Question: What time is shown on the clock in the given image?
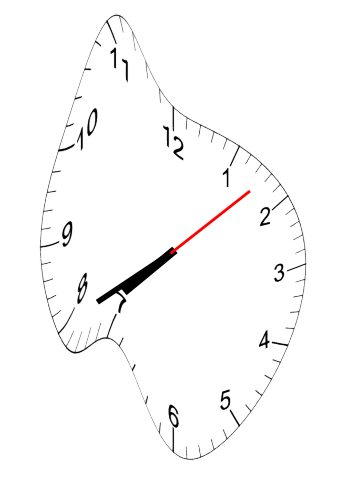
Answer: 07:40:08